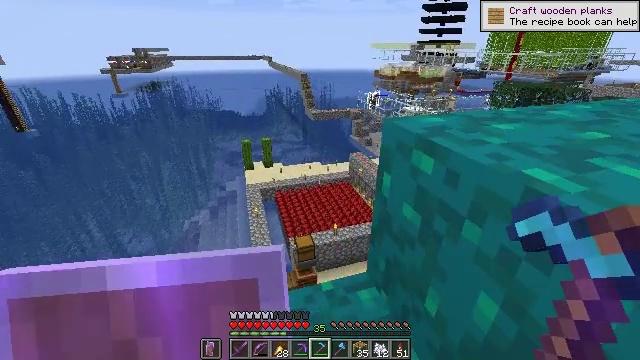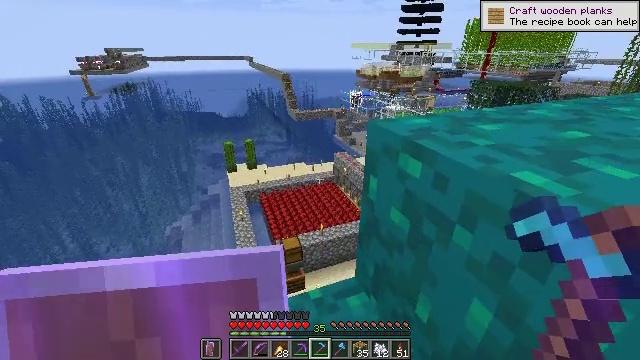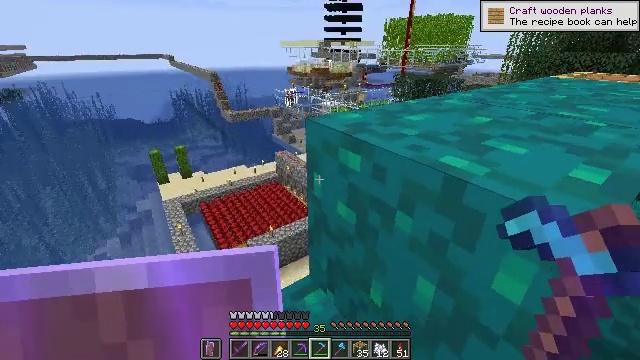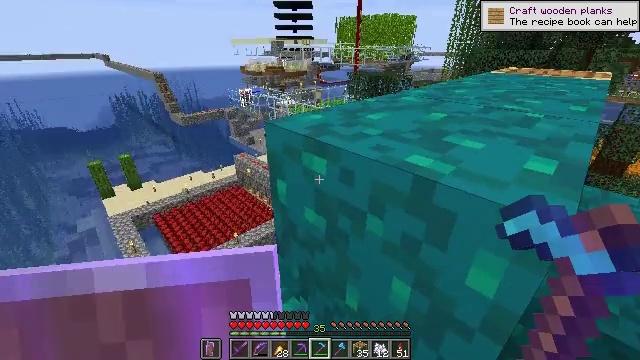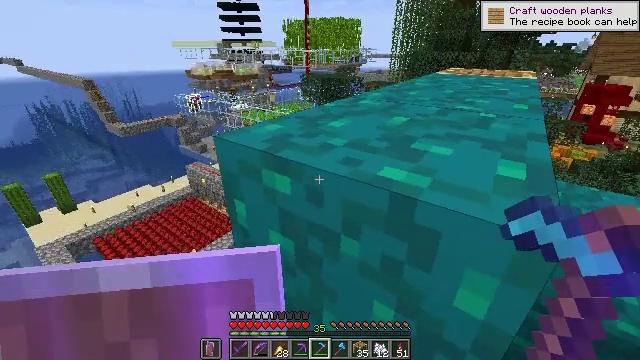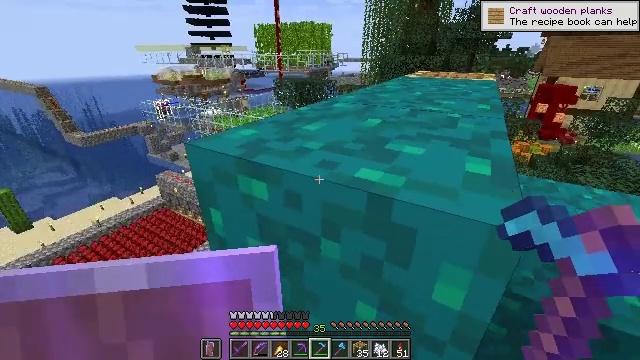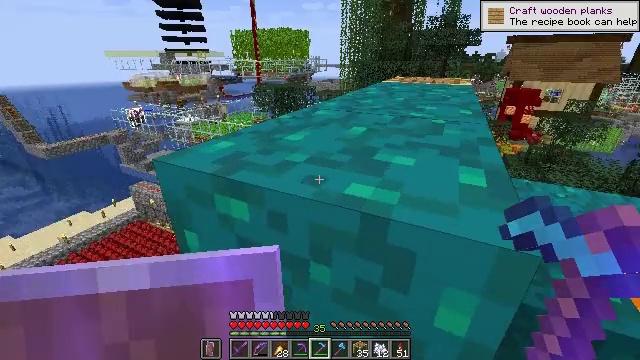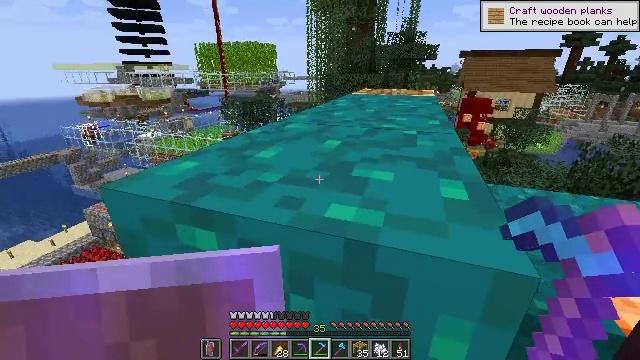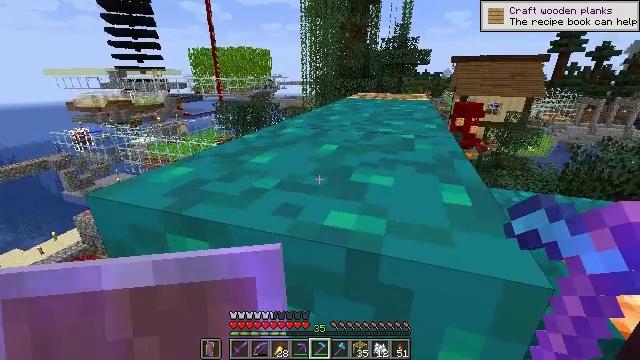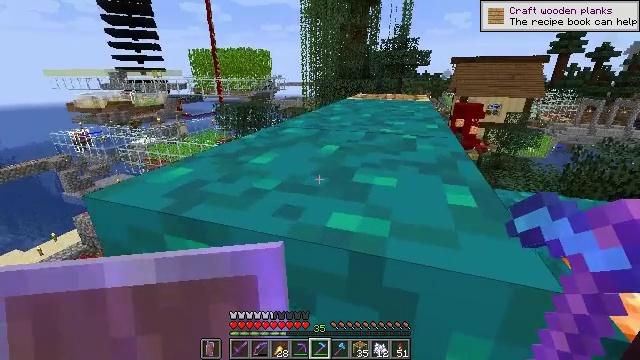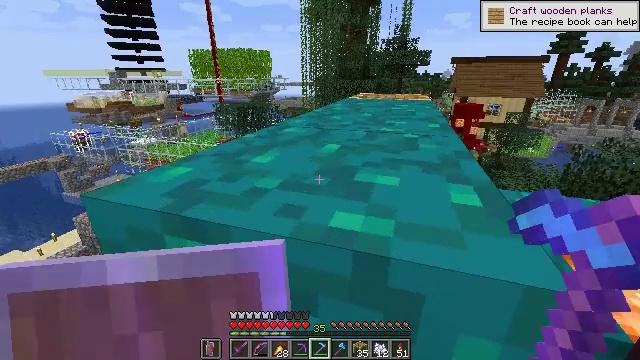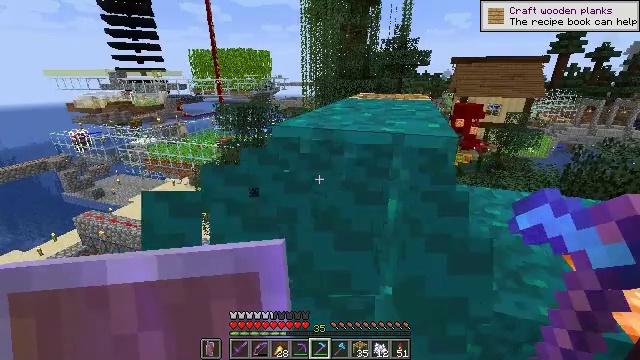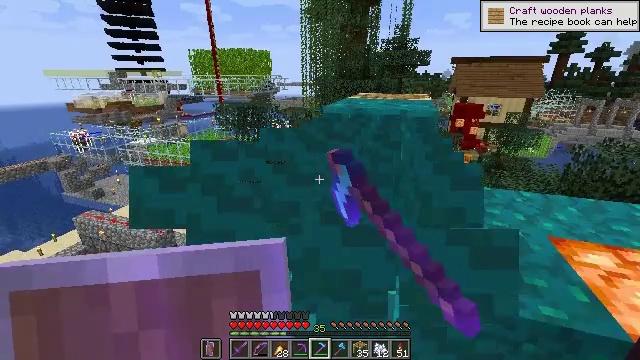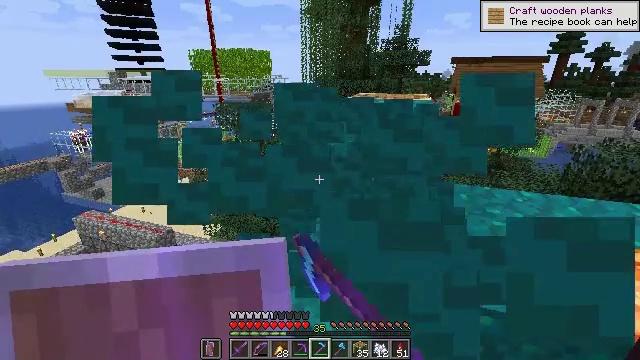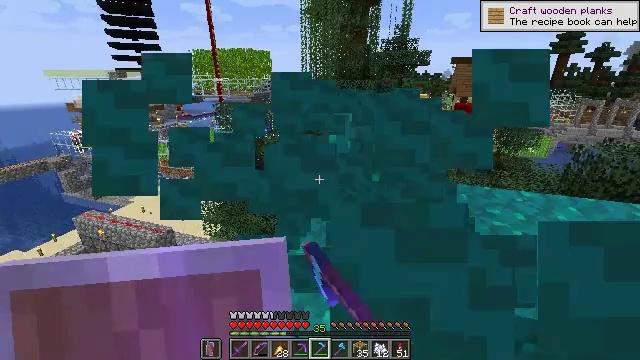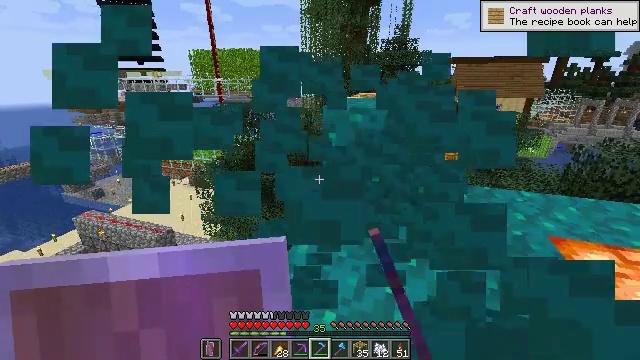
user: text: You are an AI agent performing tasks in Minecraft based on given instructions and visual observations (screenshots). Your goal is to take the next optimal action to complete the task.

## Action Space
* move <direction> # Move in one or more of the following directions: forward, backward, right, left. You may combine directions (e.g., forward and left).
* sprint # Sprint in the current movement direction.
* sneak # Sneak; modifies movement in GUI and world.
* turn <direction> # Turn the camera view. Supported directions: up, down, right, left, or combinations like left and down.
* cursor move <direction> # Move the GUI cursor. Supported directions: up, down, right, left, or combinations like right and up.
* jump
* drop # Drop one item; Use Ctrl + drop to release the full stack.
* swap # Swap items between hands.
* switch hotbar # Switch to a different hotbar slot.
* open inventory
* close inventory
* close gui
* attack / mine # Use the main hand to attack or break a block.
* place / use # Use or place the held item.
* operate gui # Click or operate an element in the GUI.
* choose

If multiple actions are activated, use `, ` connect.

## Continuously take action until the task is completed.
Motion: motion action
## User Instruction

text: Gather warped wart block from the Nether.
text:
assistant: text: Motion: move forward, sneak, turn right
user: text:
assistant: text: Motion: move forward, sneak, turn right
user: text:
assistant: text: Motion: move forward, sneak, turn right
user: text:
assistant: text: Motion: move forward, sneak, turn right
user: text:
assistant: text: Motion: move forward, sneak, turn right
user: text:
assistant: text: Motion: move forward, sneak, turn right and up
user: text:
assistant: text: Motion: sneak, turn right and up
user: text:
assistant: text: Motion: sneak, turn right
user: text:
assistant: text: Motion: sneak
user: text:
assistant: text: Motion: sneak
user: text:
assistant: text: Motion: sneak, attack / mine
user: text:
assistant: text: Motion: sneak, attack / mine
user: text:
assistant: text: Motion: sneak, attack / mine
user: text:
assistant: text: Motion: sneak
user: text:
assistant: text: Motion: sneak
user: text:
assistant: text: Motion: sneak
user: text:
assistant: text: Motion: sneak
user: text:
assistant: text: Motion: move forward, sneak
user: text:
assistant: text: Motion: move forward, sneak
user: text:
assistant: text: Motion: move forward, sneak
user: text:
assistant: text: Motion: move forward, sneak
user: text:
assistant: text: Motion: move forward, sneak
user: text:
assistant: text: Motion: move forward, sneak
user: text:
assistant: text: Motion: move forward, sneak
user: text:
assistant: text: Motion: move forward, sneak
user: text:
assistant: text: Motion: move forward, sneak
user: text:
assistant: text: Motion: move forward, sneak
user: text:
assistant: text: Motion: move forward, sneak
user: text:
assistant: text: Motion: move forward, sneak
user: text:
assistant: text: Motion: move forward, sneak